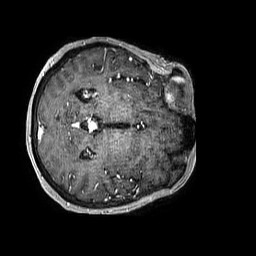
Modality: T1w
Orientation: axial
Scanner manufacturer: philips
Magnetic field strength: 3 T
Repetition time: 0.006679 s
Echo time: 0.002992 s